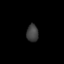
Tissue: lung
Cell type: Endothelial cells
Senescence score: 0.2426
Nuclear area (px): 201
Mean DAPI intensity: 63.458